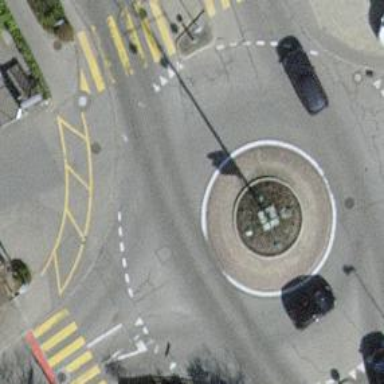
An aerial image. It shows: Secondary road around roundabout.